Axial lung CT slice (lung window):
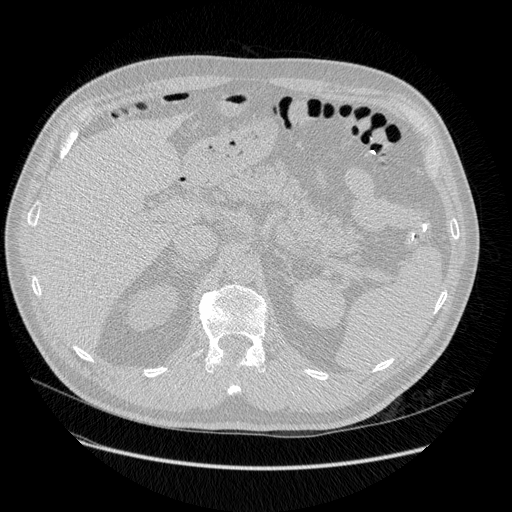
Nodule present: no